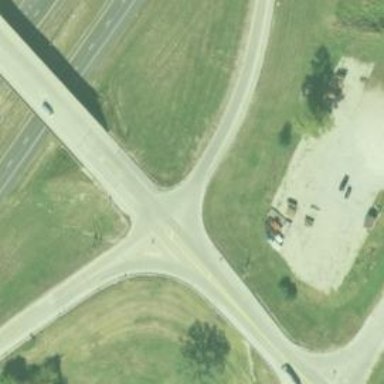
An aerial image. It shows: Stop road.